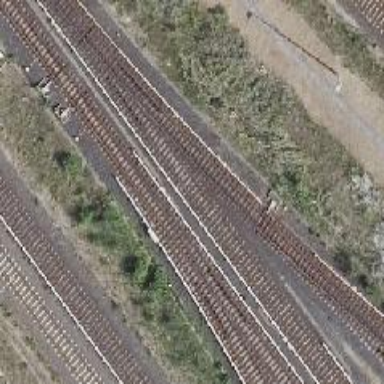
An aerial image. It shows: Railway signal.